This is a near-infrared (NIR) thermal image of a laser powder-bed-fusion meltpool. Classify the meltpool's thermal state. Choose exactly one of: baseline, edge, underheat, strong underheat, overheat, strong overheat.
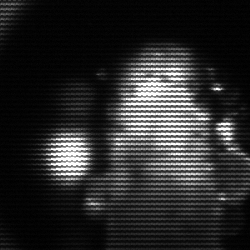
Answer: strong underheat